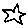
Label: star